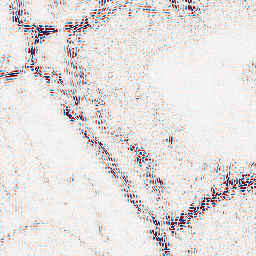
Category: wavelet
Decomposition family: wavelet_dwt
Decomposition parameters: wavelet: db8
level: 2
Upsampling method: bilinear
Upsampling parameters: scale: 8
Upsampling scale: 8